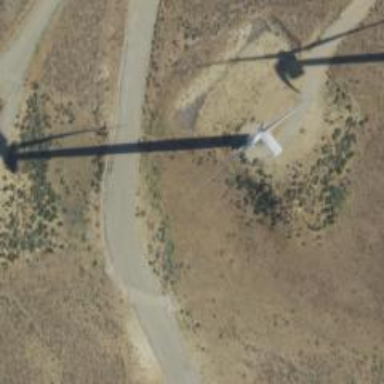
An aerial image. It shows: Wind generator using wind turbines of horizontal axis.